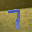
Label: 7